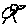
Label: bird